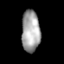
Tissue: lung
Cell type: Endothelial cells
Senescence score: 0.6018
Nuclear area (px): 746
Mean DAPI intensity: 165.48